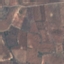
Land use / land cover: PermanentCrop